Question: Im getting this very odd behaviour with my . Its a paging set up in iOS 8 using auto layout. The screen so far is very simple, just some labels and a . There are three pages.
The set up is a '' in which a sits. The contains a content view which gets it size from the container and its width is 3 times the size of the container view, giving a scroll view with 3 pages of content the size of the container view.
Bounce is off, paging is on.

The scrolling doesn't seem - I've experienced this with 'UITableView' before and I know what scrolling looks like when the phone is struggling to produce a good frame rate, I don't think its like that.
Its almost like the whole is stuck in treacle. Or as if someone added some 'UIDynamics' or some kind of spring behaviour to the scroll view at the ends of the scrolling as its about to page its unusually slow, no matter the intensity of 'flick' to scroll.
Ive attached a video to show you what I mean. Ive reproduced this on all devices on the simulator and on the iP6+/iP5s devices.
Video: <URL>
Is that scrolling abnormal? What do you think the problem is?
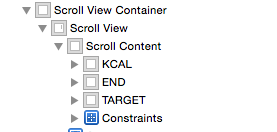
Answer: The problem was that I was using a Freeform UIViewController of 1800 x 600 - so I could layout my content in interface builder (3 pages). Reverting back to 600 x 600 restores the normal scrolling. I don't know why this should happen since the whole point of autolayout is to not be affected to these changes in size and my view controller is totally adaptive...but there we are.
This is the approach I'm using: <URL> - its very useful, but be aware to restore your view controllers to a reasonable size before you compile otherwise you get odd scrolling!